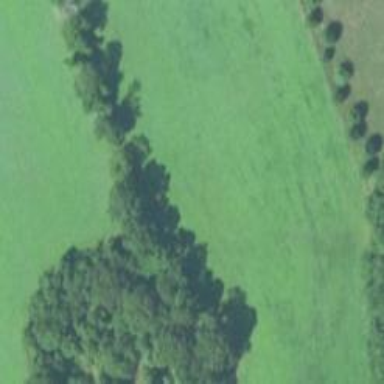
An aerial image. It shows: Mixed leaf woodland.